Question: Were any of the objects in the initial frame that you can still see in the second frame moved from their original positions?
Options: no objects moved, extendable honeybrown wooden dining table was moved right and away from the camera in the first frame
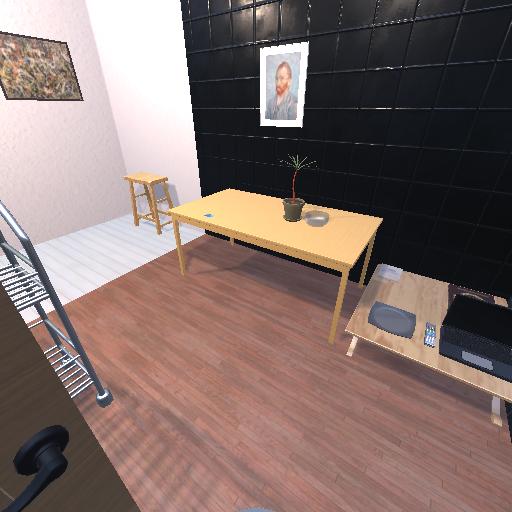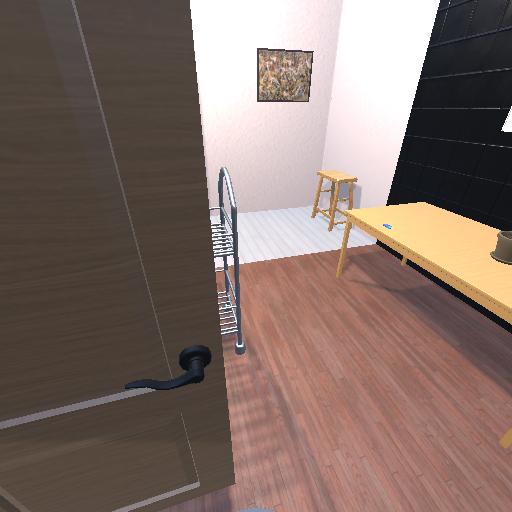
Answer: no objects moved